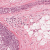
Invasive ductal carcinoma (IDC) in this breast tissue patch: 0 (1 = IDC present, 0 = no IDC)